Interaction volume radius: 10 \u00c5
Interaction volume height: 40 \u00c5
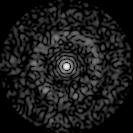
Disorder parameter: 0.8318